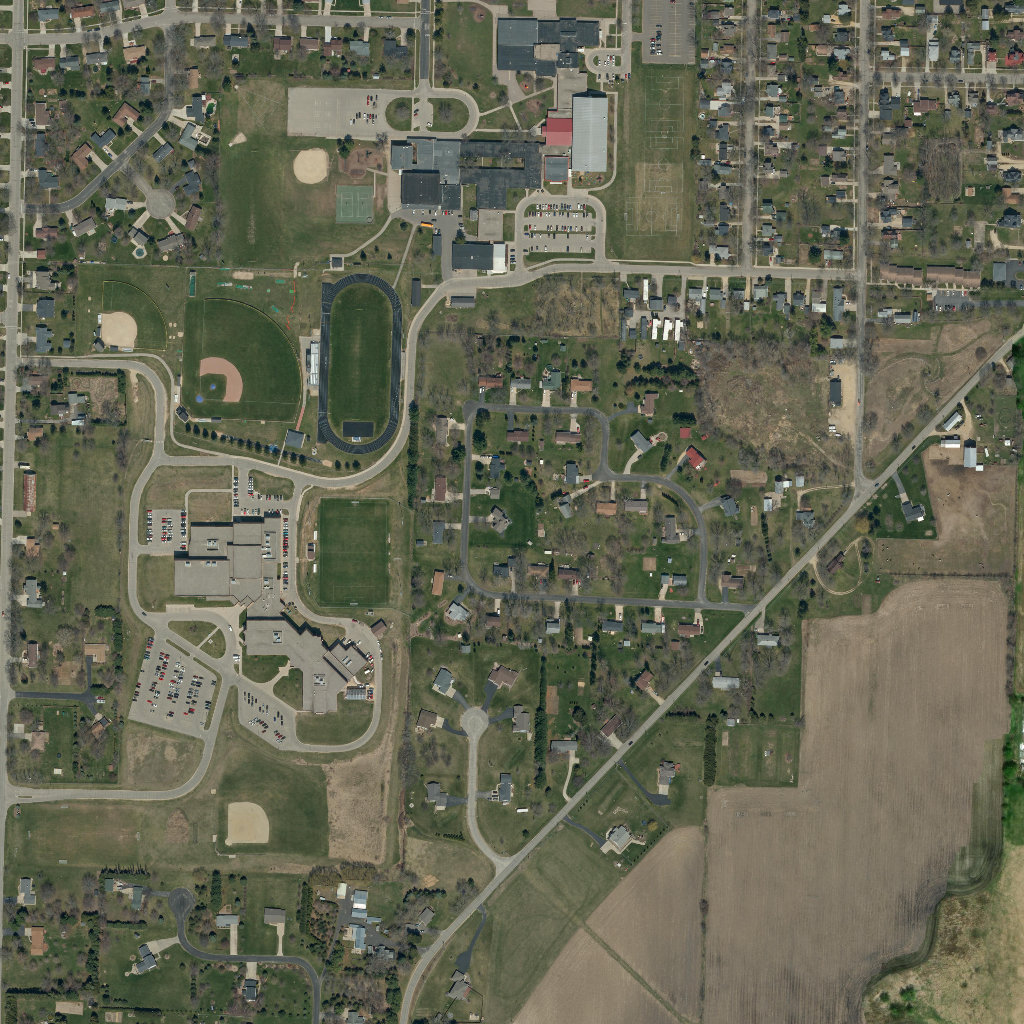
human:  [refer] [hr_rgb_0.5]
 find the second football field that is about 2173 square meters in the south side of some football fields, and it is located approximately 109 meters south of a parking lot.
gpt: <box>[[62, 13, 66, 18, 0]]</box>

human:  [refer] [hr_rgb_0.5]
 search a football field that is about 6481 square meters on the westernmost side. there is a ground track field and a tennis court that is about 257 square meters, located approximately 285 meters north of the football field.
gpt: <box>[[31, 48, 37, 58, 0]]</box>

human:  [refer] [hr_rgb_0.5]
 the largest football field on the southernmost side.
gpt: <box>[[31, 48, 37, 58, 0]]</box>

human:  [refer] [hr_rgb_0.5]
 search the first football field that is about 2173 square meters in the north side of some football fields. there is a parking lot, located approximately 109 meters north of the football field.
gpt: <box>[[62, 6, 67, 12, 0]]</box>